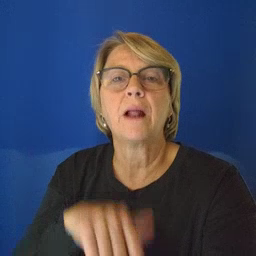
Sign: lion